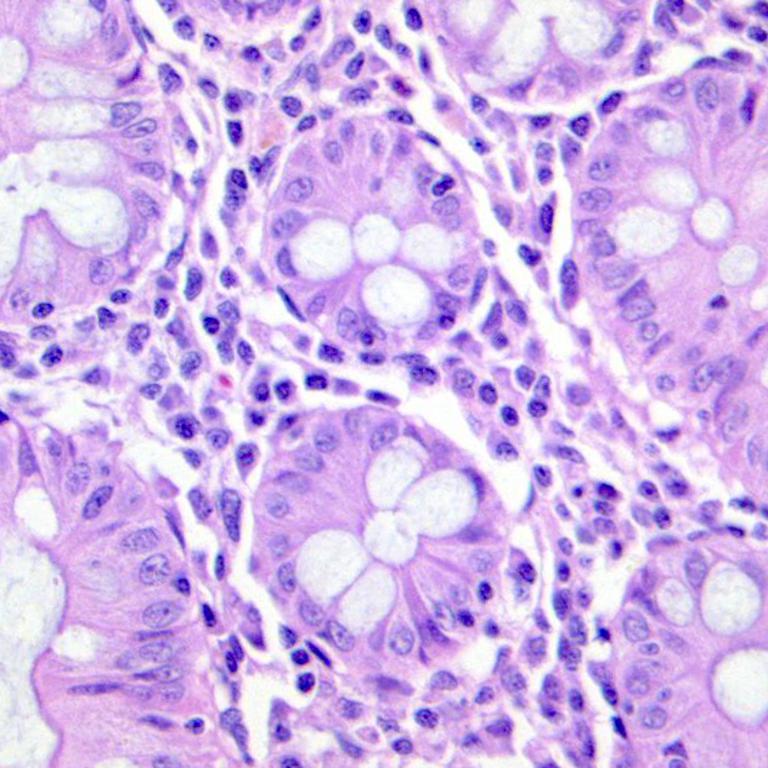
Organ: colon
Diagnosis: benign